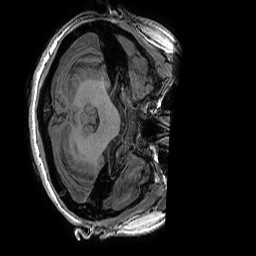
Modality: T1w
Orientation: axial
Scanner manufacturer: ge
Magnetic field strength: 3 T
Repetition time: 0.008156 s
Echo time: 0.00318 s